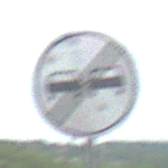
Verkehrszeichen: EndeUeberholverbot
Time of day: Midday
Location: Roofed (Beach)
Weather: Overcast
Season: NotSpecified
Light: Natural